Question: I have a simple (hopefully) scenario.
- - -
I have a strongly typed "Edit" view for "Seats". I have managed to get a multi select list on that page in order to assign or unassign computers (jquery to add/remove items).
However, when I submit the form, the contents of select list are not posted to the controller action.
I assume this is because "computers" select list is not a model property.
Is there anyway to POST the additional data to the controller outside of model's properties?
My tables look something like this:

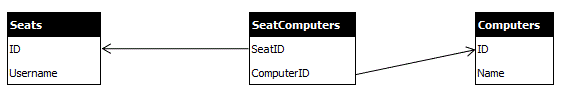
Answer: You don't need to post this list as you already have it stored into the database and you even have a repository to fetch it, haven't you? So the only thing that needs to be posted is the user selection as this is the only thing you don't know. In the POST action reconstruct the list in your view model using a repository, the same way you did in the GET action that rendered the form.
> Is there anyway to POST the additional
data to the controller outside of
model's properties?
Sure, simply include them as input fields so that their values are sent along the POST and in your controller action:
'''
[HttpPost]
public ActionResult Index(SomeViewModel model, string param1, string, param2)
{
...
}
'''
But I insist once again: you don't need this in your case.